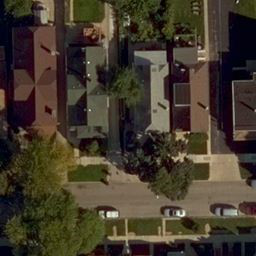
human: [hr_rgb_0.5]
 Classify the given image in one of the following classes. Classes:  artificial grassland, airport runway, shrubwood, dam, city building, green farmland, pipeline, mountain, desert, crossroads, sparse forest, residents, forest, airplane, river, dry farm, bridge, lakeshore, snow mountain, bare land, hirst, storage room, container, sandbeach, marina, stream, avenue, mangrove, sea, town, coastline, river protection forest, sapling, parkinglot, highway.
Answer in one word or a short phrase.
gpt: residents